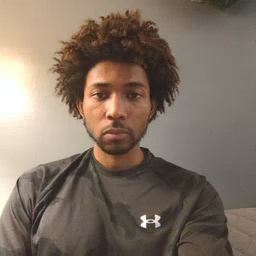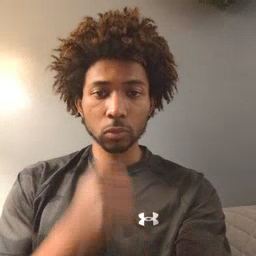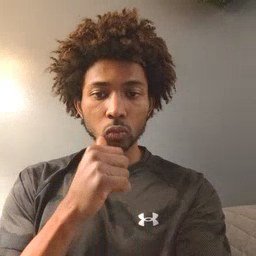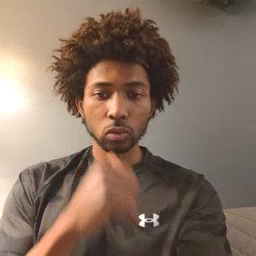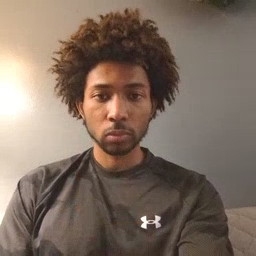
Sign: girl